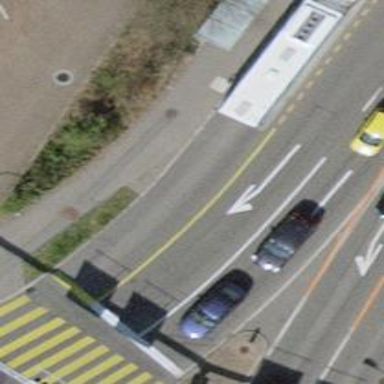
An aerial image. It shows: Primary highway with separate asphalt sidewalk.